Chest X-ray:
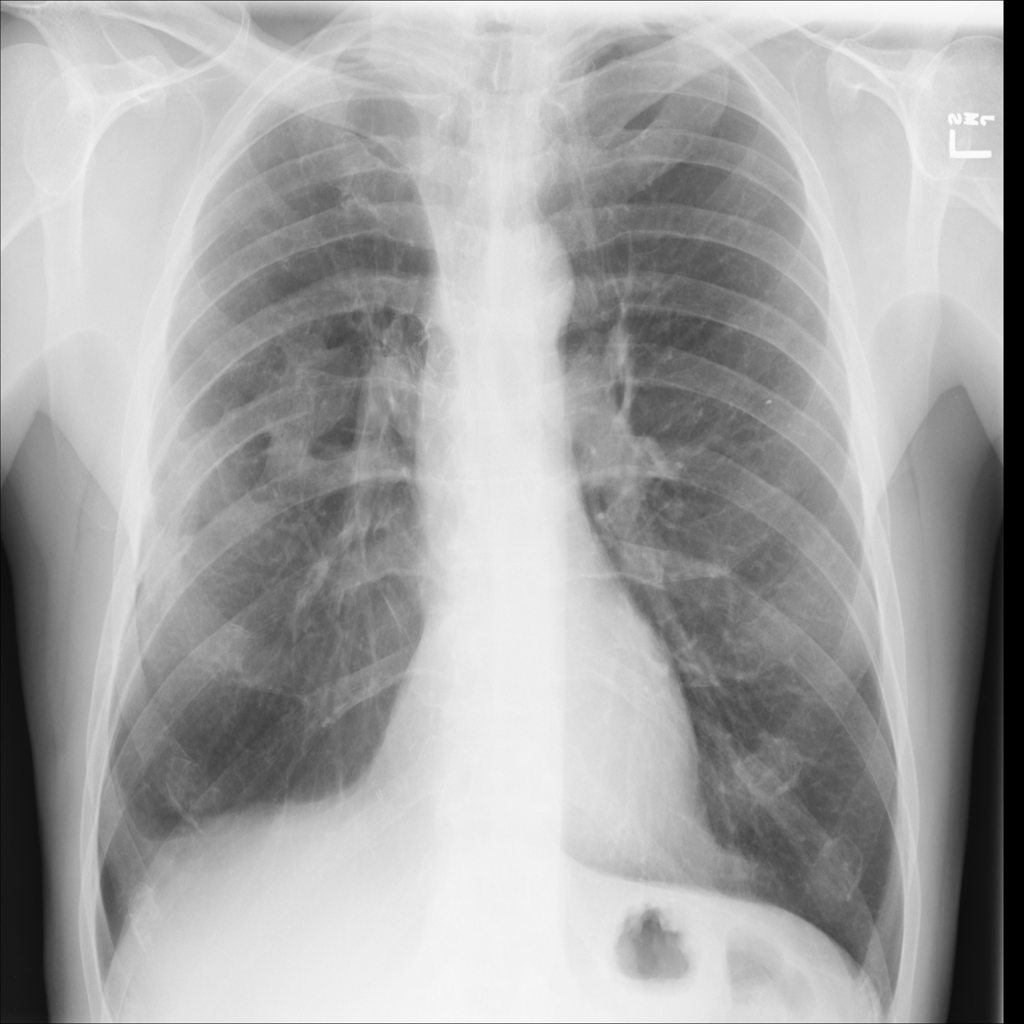
Findings: Fracture, Pleural Thickening
No abnormal finding: no